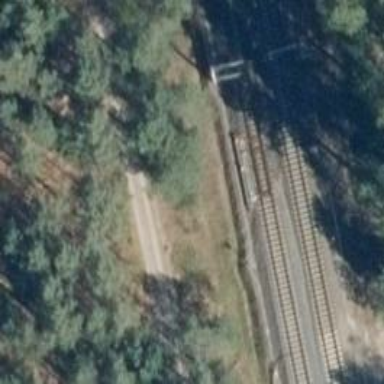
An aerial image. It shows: Railway switch.